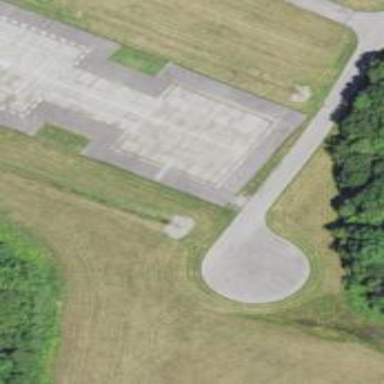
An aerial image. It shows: Image of helipad at airport.